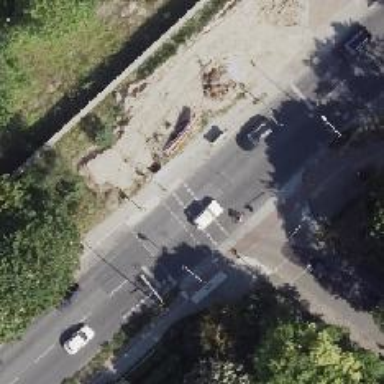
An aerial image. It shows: Road crossing with traffic signals.